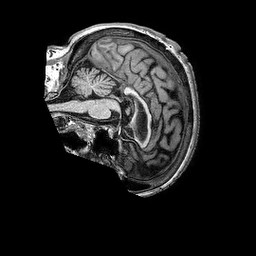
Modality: T1w
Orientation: sagittal
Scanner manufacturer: philips
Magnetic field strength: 3 T
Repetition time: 0.006655 s
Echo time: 0.002993 s